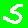
Digit: 5